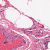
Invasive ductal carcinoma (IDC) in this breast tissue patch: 0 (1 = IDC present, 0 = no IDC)